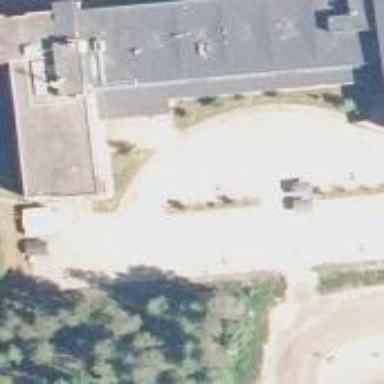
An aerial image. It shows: University school building.